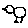
Label: bird